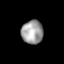
Tissue: prostate
Cell type: T cells
Senescence score: 0.3256
Nuclear area (px): 497
Mean DAPI intensity: 160.036